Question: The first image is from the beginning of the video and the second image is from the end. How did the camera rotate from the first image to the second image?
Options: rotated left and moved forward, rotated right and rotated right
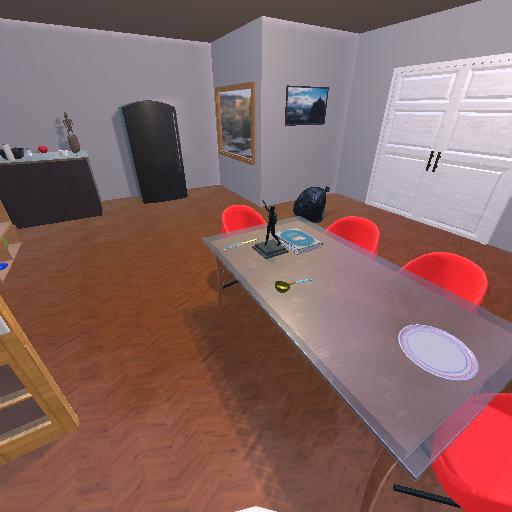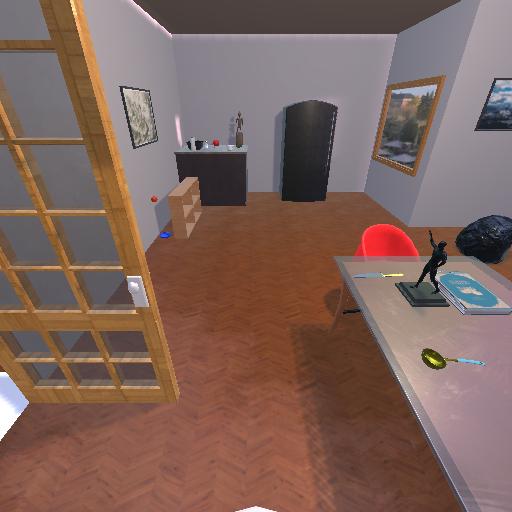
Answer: rotated left and moved forward